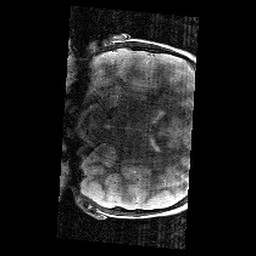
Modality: T2w
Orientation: coronal
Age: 9
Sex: male
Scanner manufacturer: siemens
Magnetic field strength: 3 T
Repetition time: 9.23 s
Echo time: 0.067 s